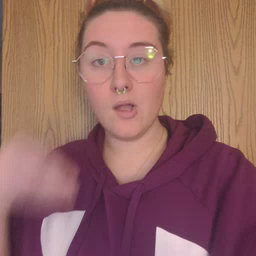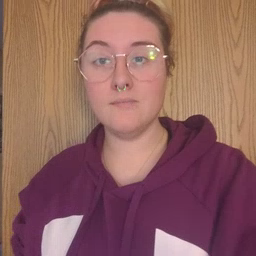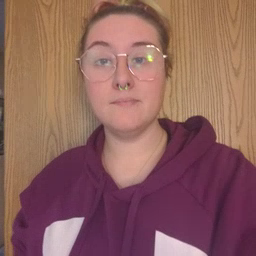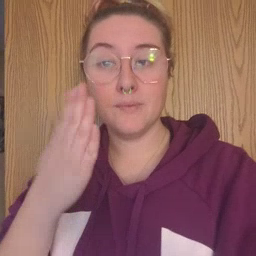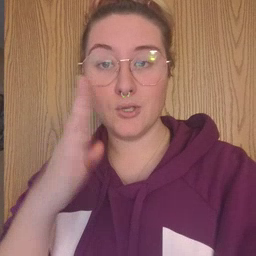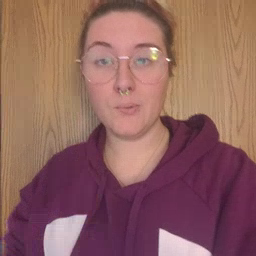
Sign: blue